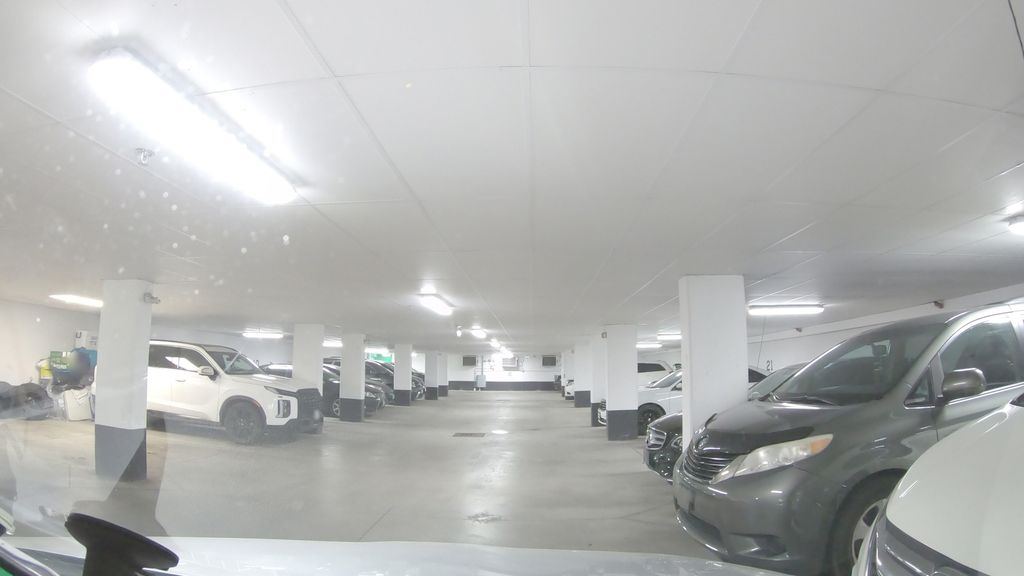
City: toronto